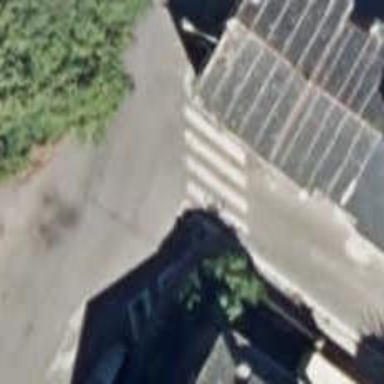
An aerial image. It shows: Footway with zebra crossing.